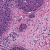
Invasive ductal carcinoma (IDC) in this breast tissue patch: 0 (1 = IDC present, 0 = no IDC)